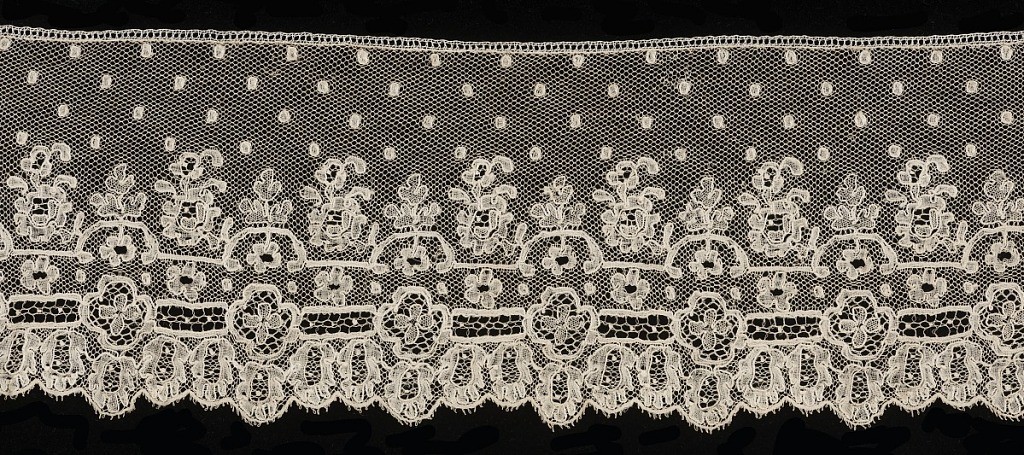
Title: Border
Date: early 19th century
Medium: linen Technique: bobbin lace, Mechlin style
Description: Mechlin border with the upper part showing floral sprays and leaf ornaments with little squares sprinkled over the field. The lower part has an openwork band with medallions and a scalloped border of pendant flowers.